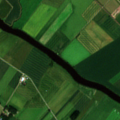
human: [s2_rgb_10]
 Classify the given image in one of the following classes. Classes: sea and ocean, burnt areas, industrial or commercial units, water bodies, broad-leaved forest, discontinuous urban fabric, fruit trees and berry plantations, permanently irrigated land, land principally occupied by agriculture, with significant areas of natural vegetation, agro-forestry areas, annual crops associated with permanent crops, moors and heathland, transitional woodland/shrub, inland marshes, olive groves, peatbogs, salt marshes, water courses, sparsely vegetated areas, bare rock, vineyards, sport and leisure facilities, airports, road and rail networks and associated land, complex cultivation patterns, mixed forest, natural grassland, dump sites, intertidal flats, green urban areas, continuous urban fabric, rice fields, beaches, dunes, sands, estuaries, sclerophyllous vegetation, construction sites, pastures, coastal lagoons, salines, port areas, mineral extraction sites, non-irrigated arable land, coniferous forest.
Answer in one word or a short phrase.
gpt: non-irrigated arable land